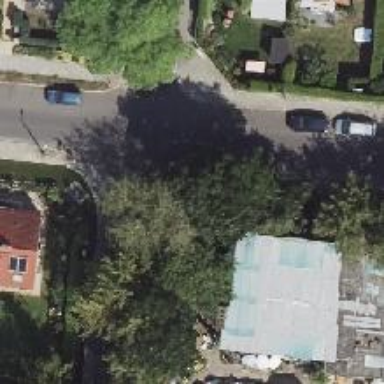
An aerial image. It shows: Residential road with asphalt surface and sidewalks on both sides. There is parallel on-street parking on the left lane.